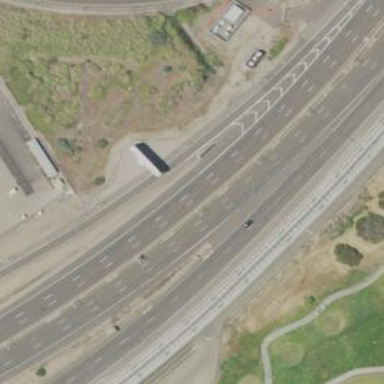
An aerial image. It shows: Trunk link highway.